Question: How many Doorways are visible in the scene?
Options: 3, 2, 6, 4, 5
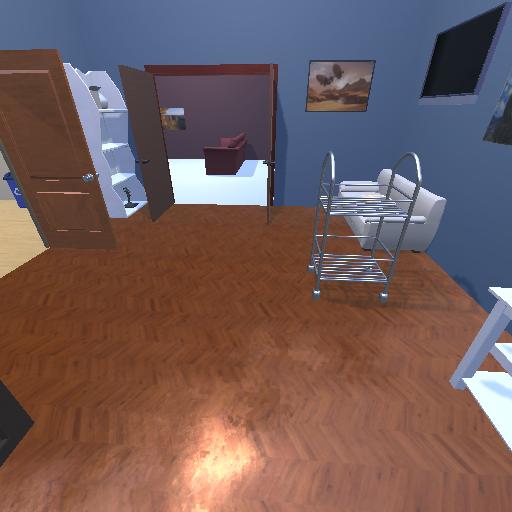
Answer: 3